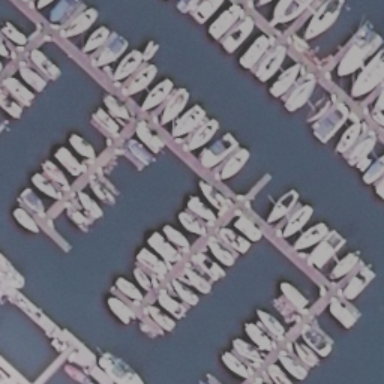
Lots of boats docked at the harbor and the boats are closed to each other .